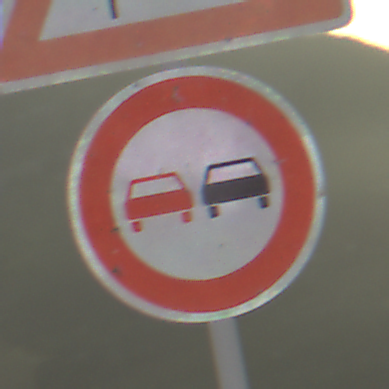
Verkehrszeichen: Ueberholverbot
Zusatzzeichen oben: SeitenwindVonLinks
Umgebung: Outdoor, Nature
Tageszeit: SunriseSunset
Wetter: PartlyCloudy
Licht: Natural
Jahreszeit: Summer
Kontrast: HighContrast